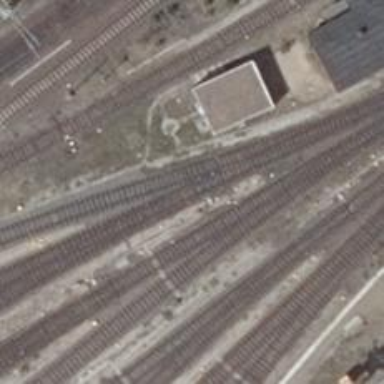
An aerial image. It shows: Rail yard with electrified contact lines for railway operations.